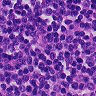
Metastatic tissue present: no